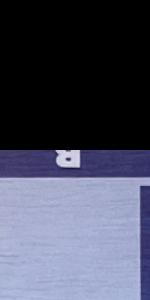
Label: Empty